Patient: sex F, age 46
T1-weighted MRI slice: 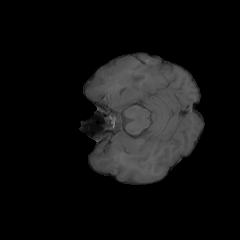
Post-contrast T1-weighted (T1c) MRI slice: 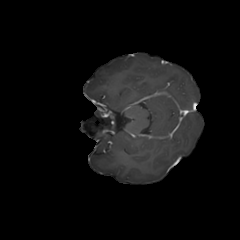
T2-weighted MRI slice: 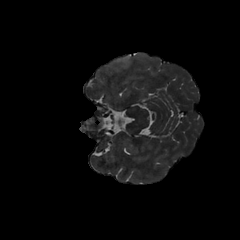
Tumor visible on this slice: yes
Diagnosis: Glioblastoma, IDH-wildtype
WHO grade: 4